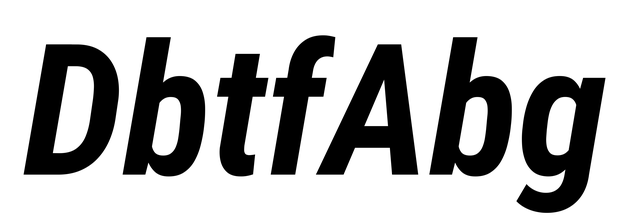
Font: Roboto-Italic_Condensed_Bold_Italic